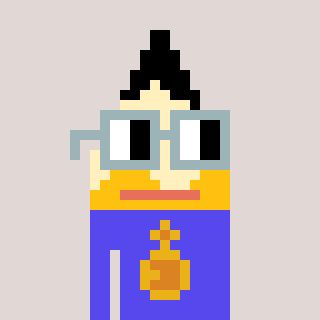
a pixel art character with square dark gray glasses, a pencil-shaped head and a computerblue-colored body on a warm background